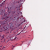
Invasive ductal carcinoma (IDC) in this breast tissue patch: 0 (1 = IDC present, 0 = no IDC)